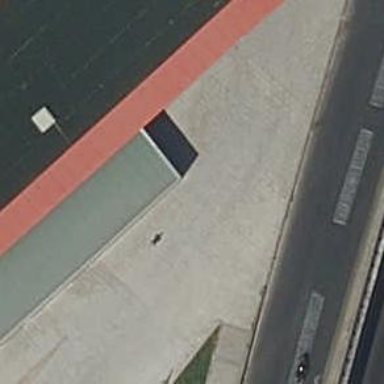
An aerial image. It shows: Bicycle parking area with stands available.